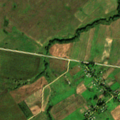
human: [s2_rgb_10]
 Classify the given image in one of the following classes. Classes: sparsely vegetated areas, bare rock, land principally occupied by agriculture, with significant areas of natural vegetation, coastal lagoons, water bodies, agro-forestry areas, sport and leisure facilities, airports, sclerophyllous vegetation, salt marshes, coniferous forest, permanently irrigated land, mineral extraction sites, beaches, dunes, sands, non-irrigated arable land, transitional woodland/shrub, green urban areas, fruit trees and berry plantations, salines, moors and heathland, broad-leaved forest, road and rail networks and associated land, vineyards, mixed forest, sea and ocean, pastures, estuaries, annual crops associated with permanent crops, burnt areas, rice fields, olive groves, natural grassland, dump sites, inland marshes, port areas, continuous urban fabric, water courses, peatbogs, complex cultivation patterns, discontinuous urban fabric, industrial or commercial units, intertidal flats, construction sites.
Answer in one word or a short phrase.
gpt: non-irrigated arable land, complex cultivation patterns